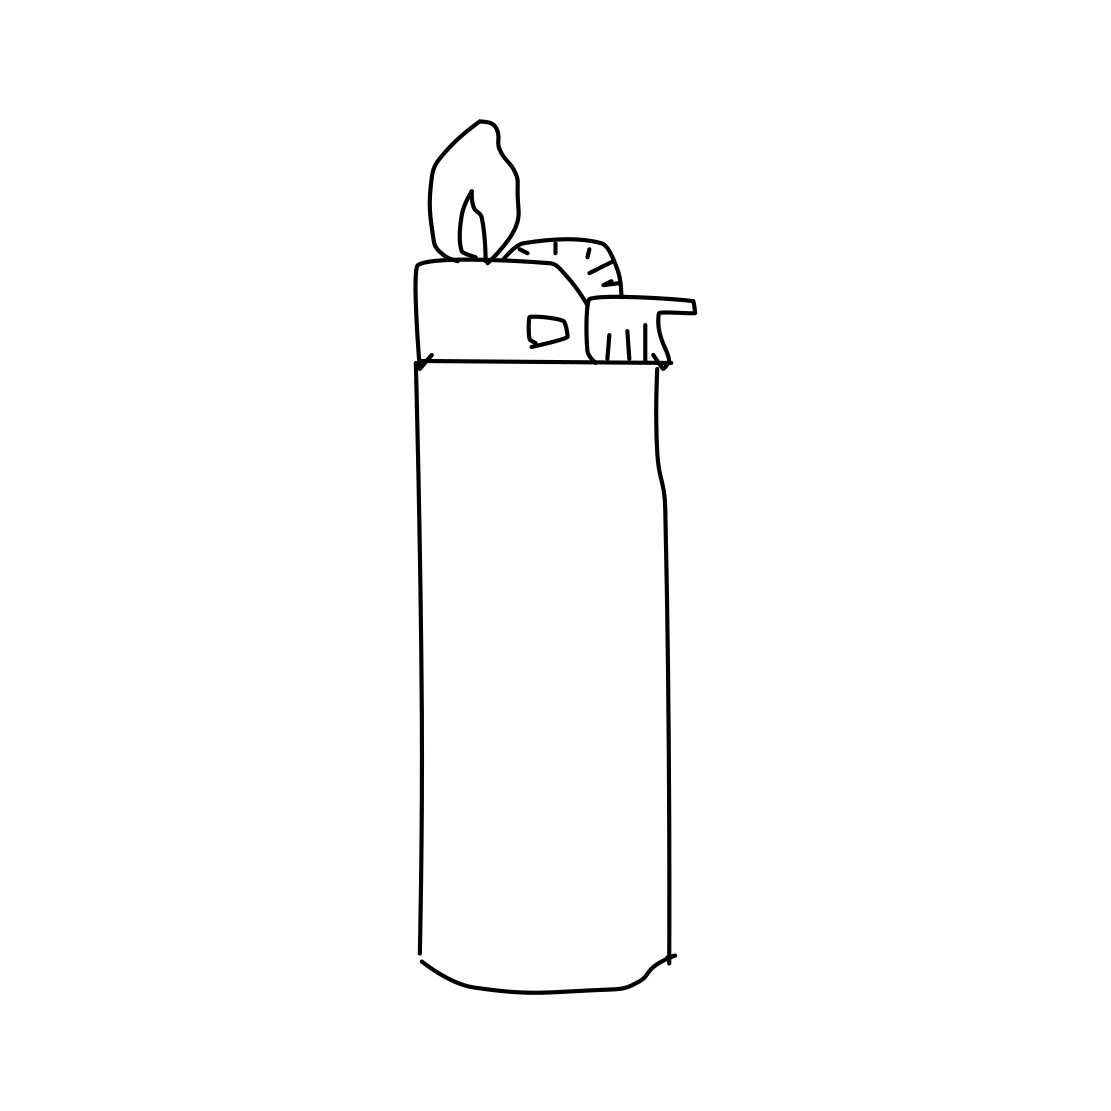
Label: lighter